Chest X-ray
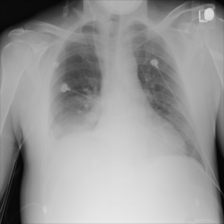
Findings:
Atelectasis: negative
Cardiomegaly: negative
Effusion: negative
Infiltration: negative
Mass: negative
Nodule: negative
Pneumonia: negative
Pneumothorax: negative
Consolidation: negative
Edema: negative
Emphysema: negative
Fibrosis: negative
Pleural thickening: negative
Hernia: negative